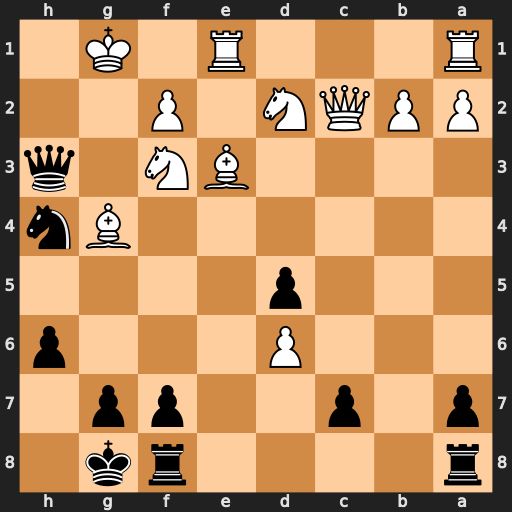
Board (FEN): r4rk1/p1p2pp1/3P3p/3p4/6Bn/4BN1q/PPQN1P2/R3R1K1
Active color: b
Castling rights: -
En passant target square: -
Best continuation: Qg2#